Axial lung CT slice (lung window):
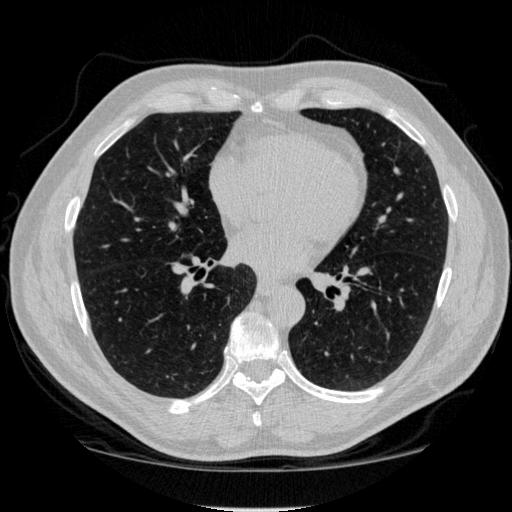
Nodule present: no